Question: Can some one please let me know how to set MarkerClusterer plus to show all Clusters in One color? as you can see the MarkerClusterer automatically changes the color of the clusters when they are out on a range but I want get them all in one color?
Thanks

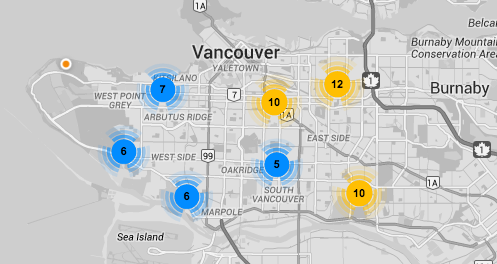
Answer: Hi the colors are defined by the images which came with the cluster.js file
Your images will range from m1.png to m5.png:

Just copy the images and make them all the color which you want